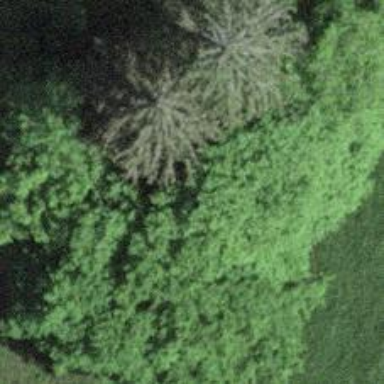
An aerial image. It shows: Agricultural area with deciduous broadleaved trees.